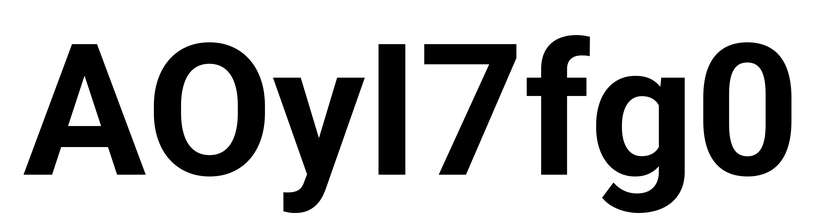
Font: Roboto_Bold